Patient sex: M
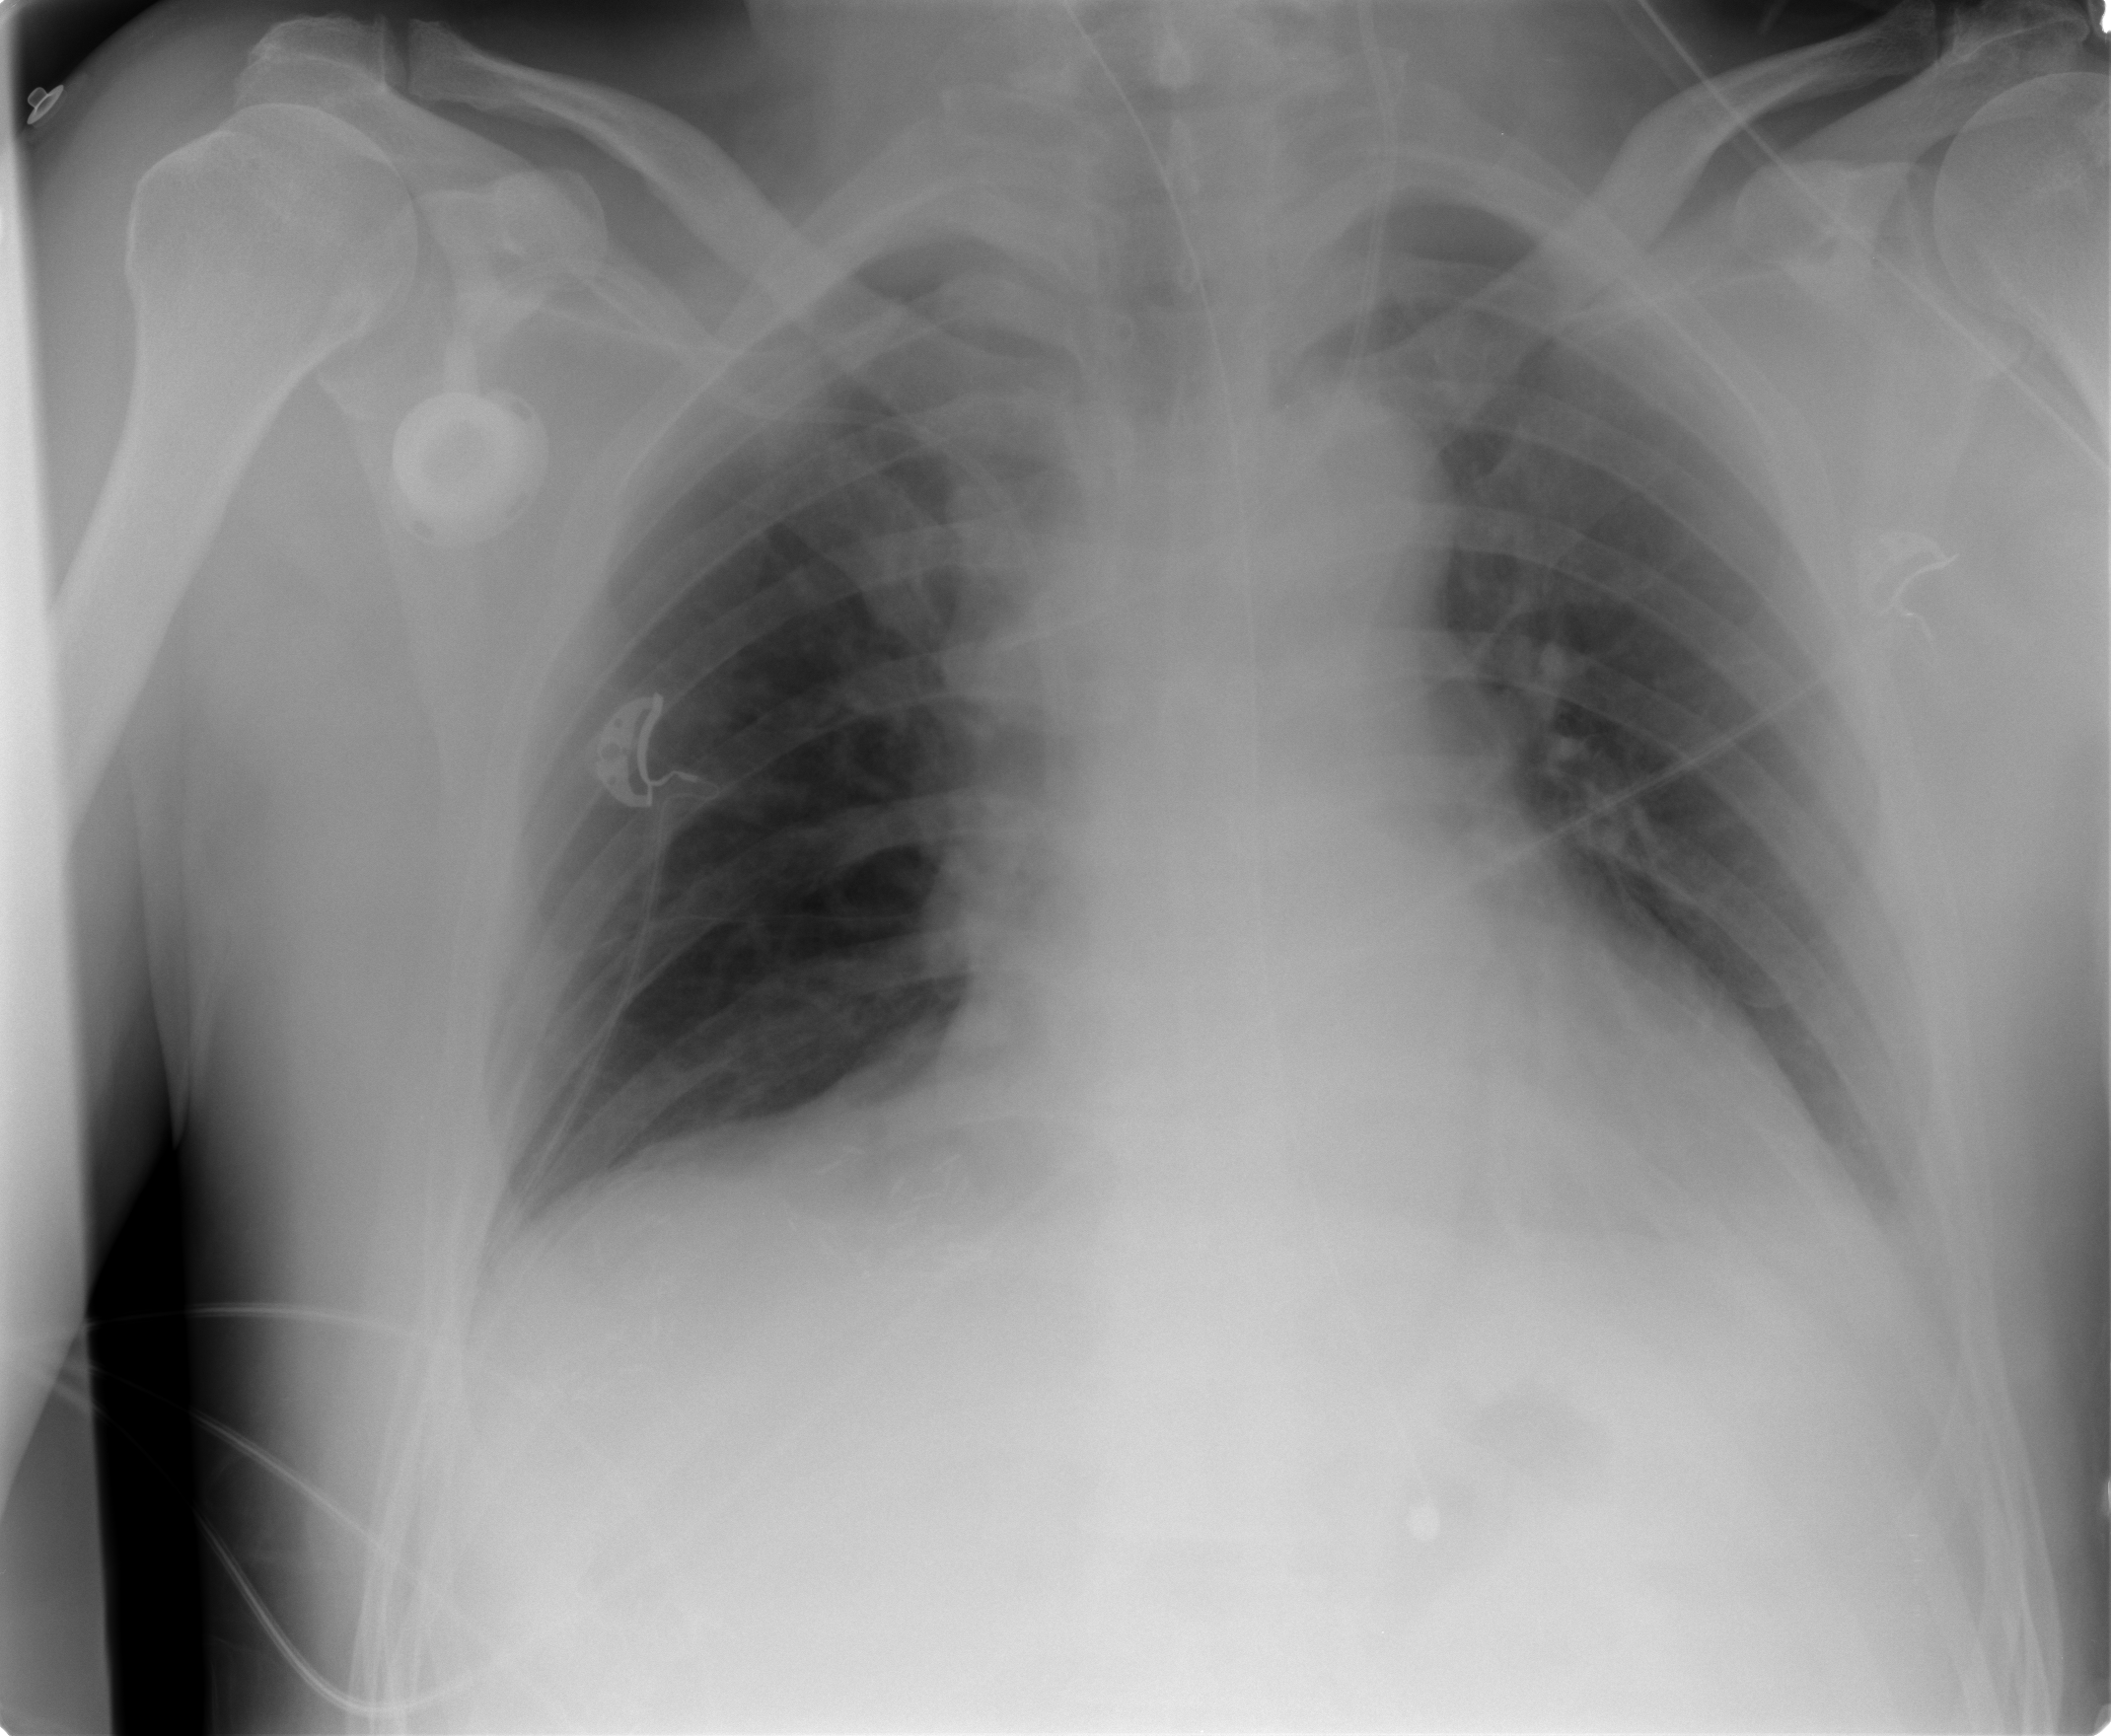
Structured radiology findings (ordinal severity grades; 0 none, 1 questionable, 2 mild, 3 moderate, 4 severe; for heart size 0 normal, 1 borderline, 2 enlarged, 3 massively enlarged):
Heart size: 2
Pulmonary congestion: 0
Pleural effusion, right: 0
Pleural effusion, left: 2
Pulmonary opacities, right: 0
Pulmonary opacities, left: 0
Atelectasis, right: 0
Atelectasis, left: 2